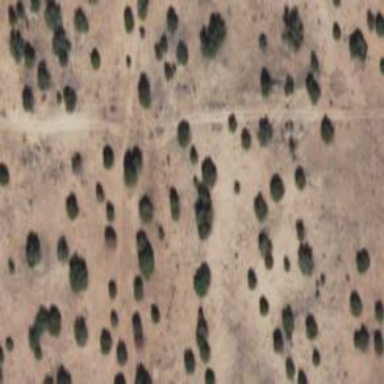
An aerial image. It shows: Abandoned road.